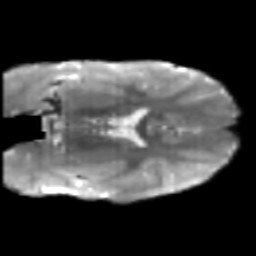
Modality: T2w
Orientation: coronal
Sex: male
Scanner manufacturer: siemens
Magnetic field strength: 3 T
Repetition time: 5 s
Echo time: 0.07 s